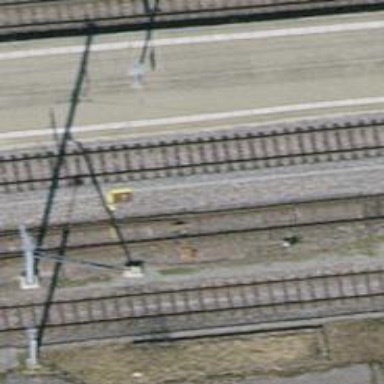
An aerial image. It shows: Railway switch.